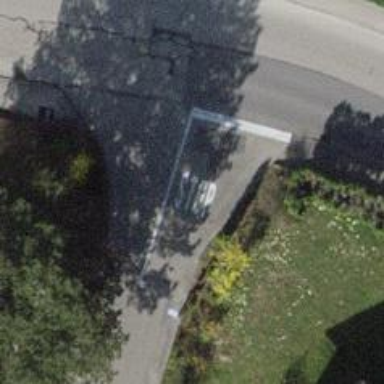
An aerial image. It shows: Asphalt footway with unmarked crossing.